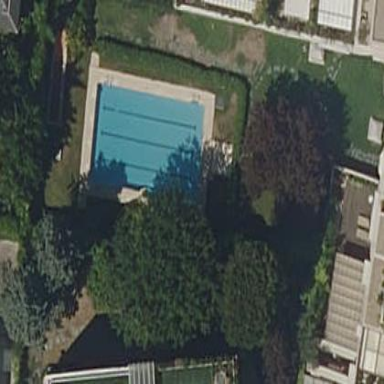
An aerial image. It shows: Swimming pool located in leisure land.